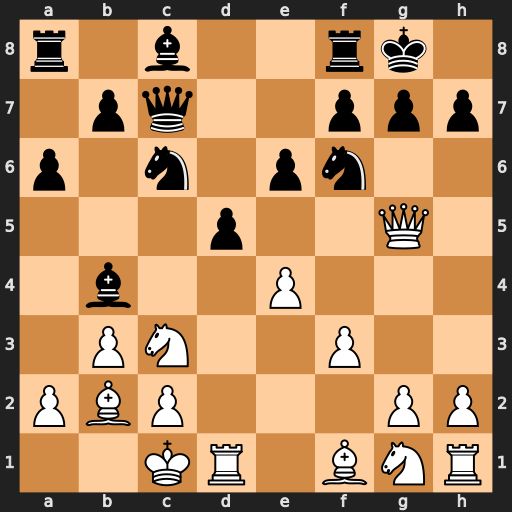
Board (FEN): r1b2rk1/1pq2ppp/p1n1pn2/3p2Q1/1b2P3/1PN2P2/PBP3PP/2KR1BNR
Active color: w
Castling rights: -
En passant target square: -
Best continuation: Nxd5 exd5 Bxf6 Qf4+ Qxf4